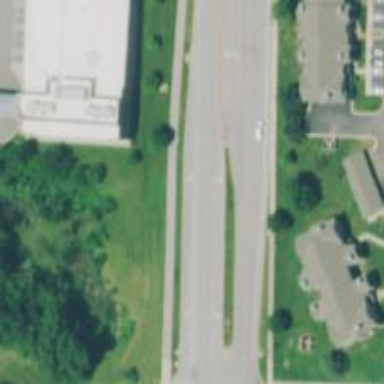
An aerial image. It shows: Road with dash markings.